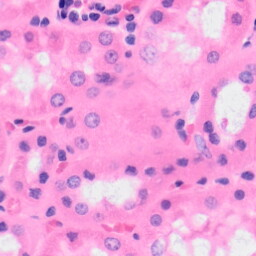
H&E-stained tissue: Kidney